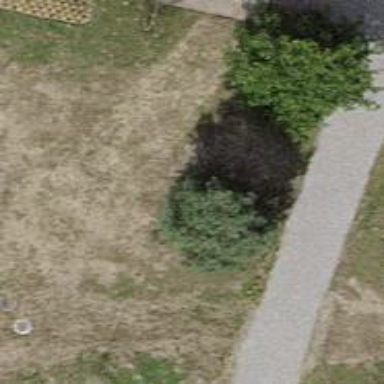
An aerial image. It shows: Evergreen tree with needle-leaved leaves.